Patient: sex M, age 62
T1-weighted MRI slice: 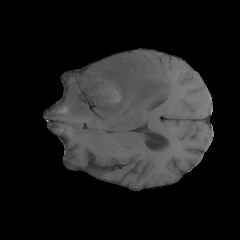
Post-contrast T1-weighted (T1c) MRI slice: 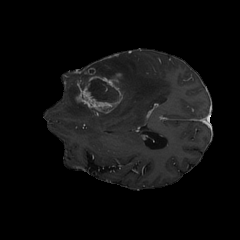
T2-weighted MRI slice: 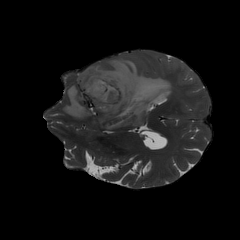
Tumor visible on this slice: yes
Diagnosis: Glioblastoma, IDH-wildtype
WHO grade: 4